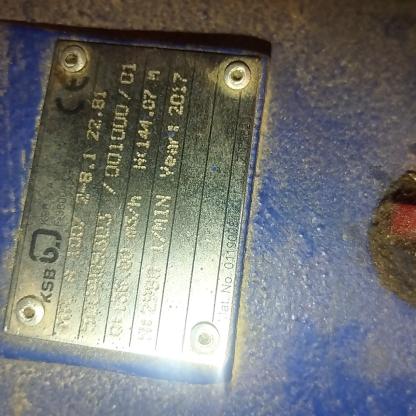
Klasa: tabliczka-znamionowa